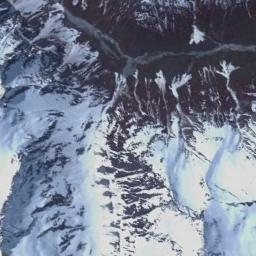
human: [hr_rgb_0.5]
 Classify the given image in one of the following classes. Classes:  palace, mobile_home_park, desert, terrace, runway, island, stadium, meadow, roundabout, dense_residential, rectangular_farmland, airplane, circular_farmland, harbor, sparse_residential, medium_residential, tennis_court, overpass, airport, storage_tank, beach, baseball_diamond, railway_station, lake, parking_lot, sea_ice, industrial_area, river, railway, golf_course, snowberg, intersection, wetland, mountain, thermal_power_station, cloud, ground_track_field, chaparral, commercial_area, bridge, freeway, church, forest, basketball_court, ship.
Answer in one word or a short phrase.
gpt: snowberg